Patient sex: M
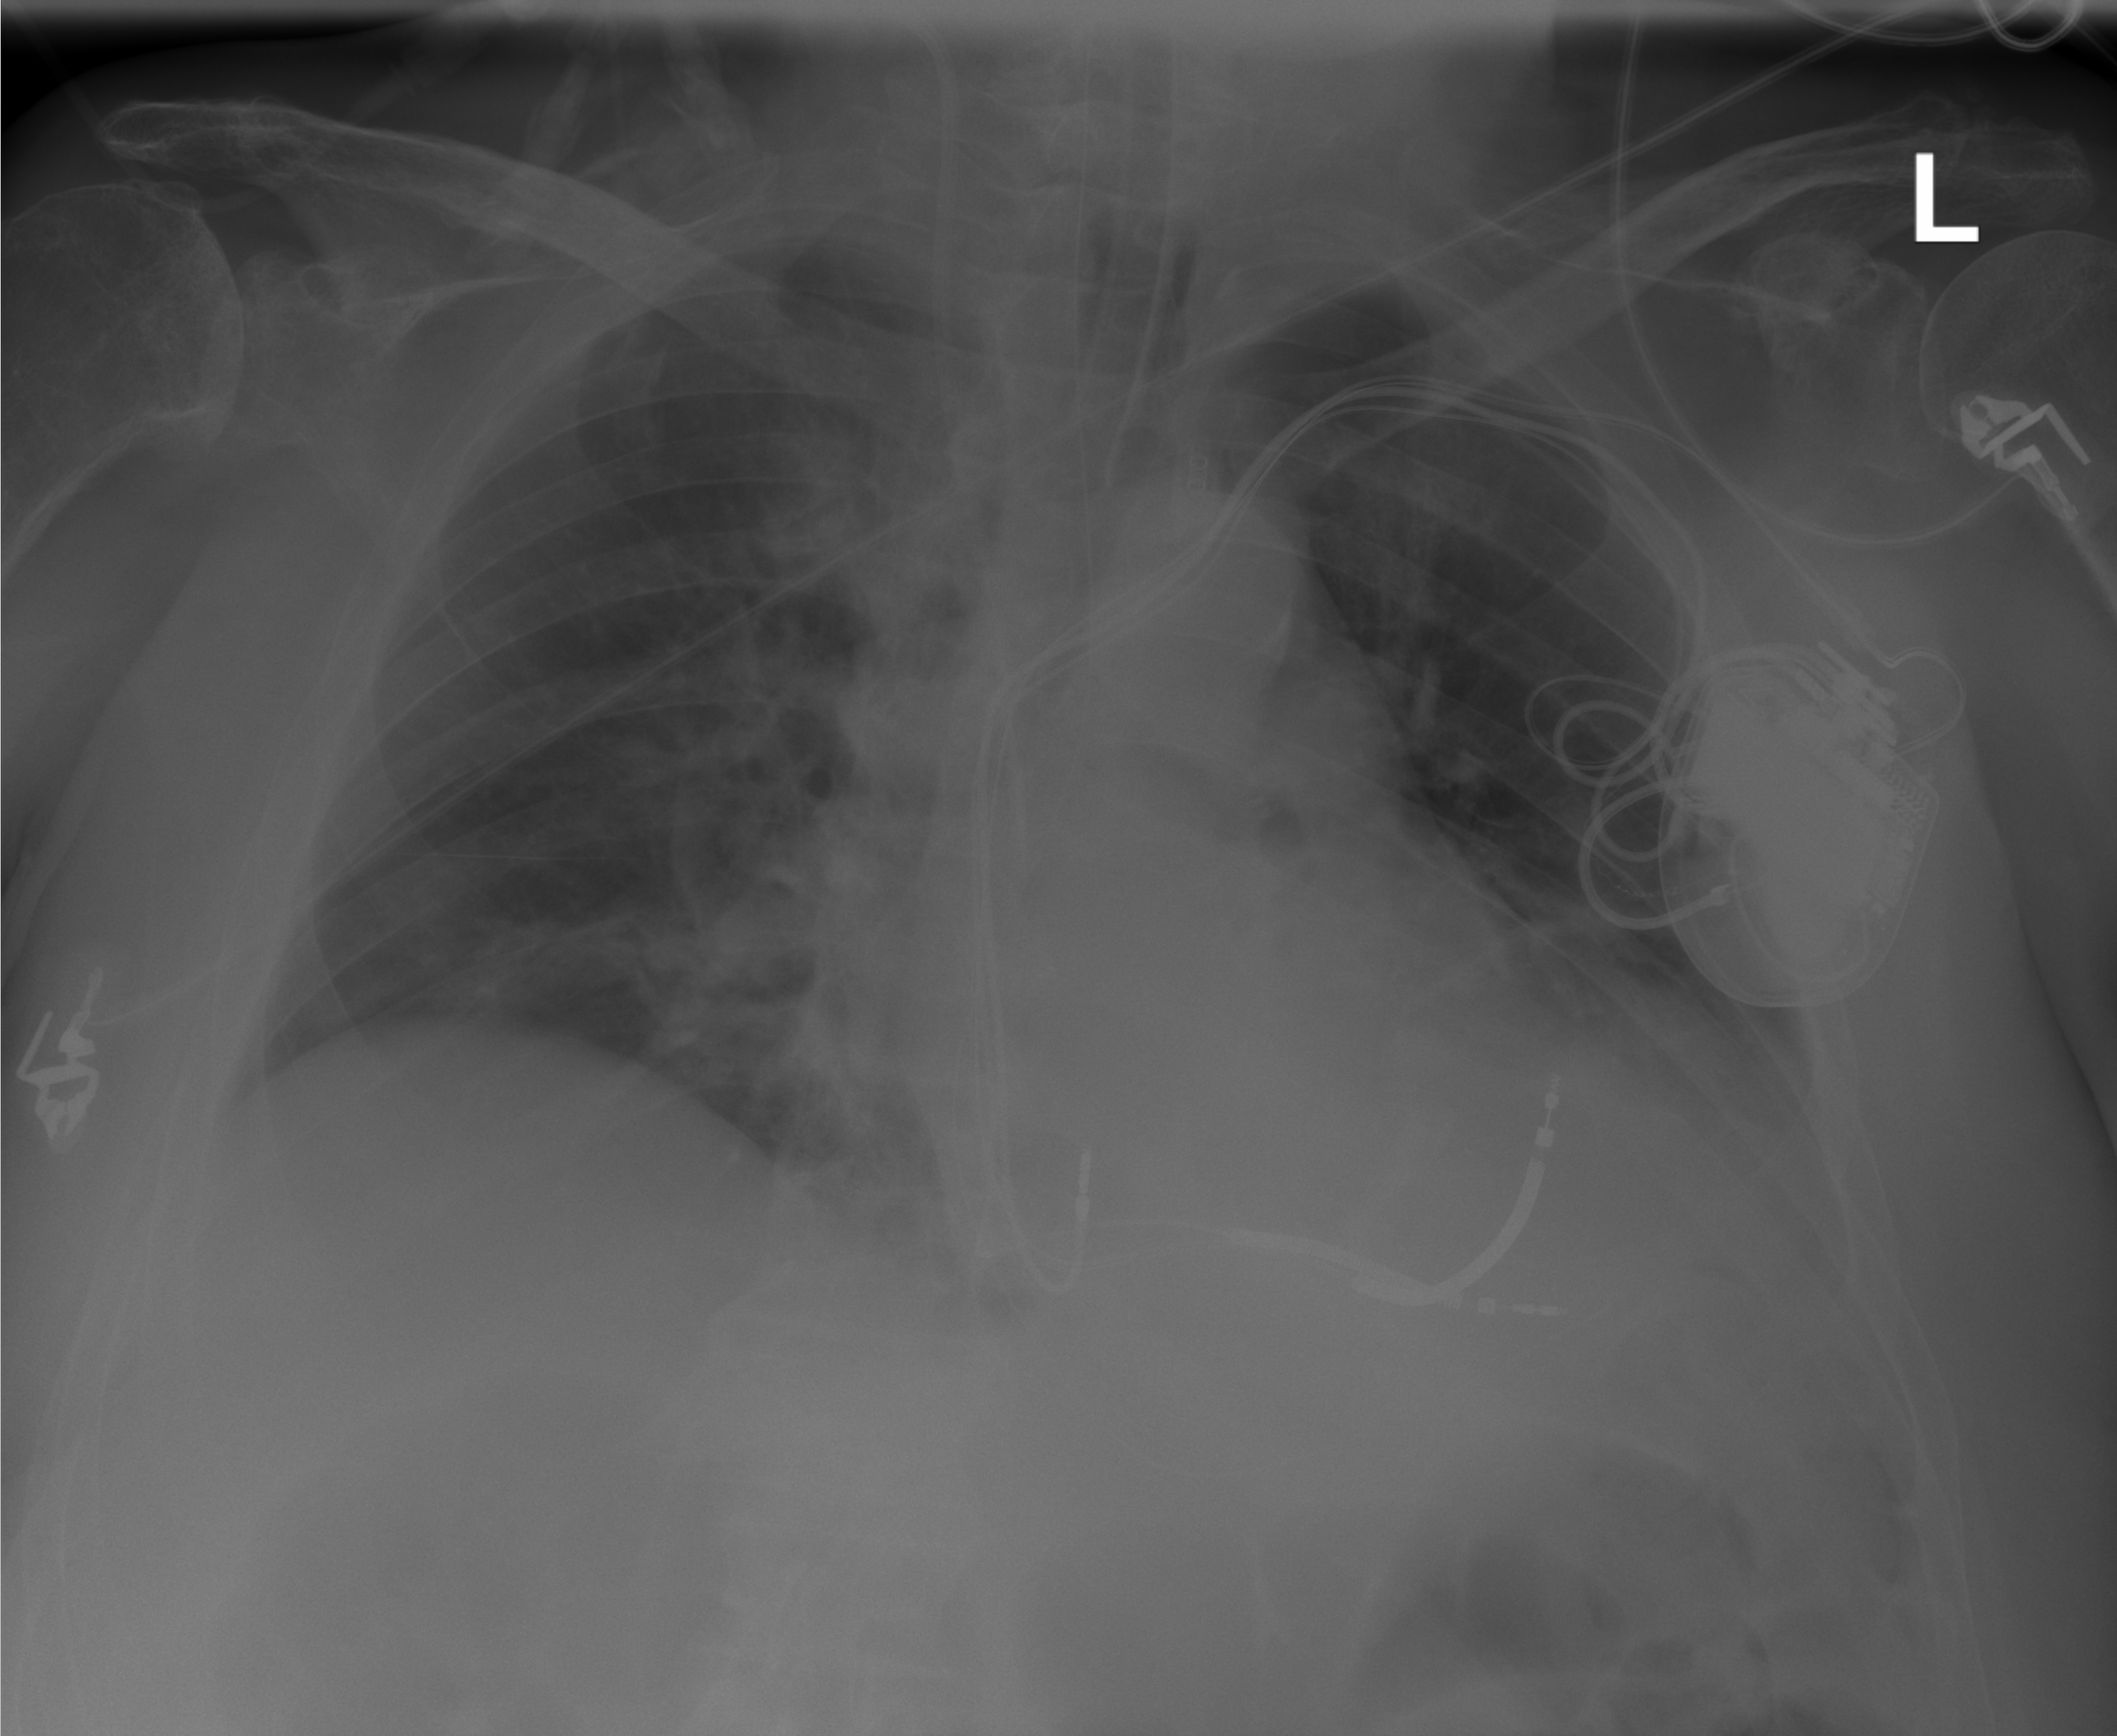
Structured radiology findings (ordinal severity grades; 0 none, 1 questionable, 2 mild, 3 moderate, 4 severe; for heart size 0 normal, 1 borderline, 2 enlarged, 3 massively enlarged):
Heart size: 0
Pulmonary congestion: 0
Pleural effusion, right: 0
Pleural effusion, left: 2
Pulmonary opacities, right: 1
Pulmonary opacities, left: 0
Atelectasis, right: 0
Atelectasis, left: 2